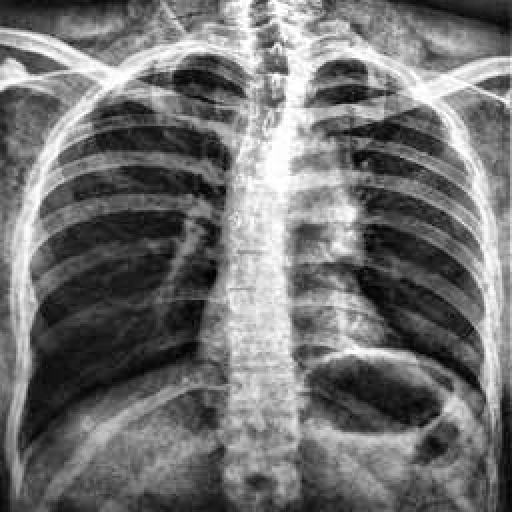
Finding: TUBERCULOSIS